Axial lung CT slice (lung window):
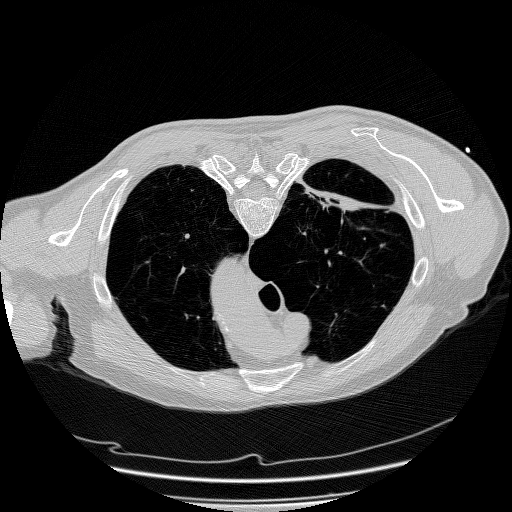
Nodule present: no